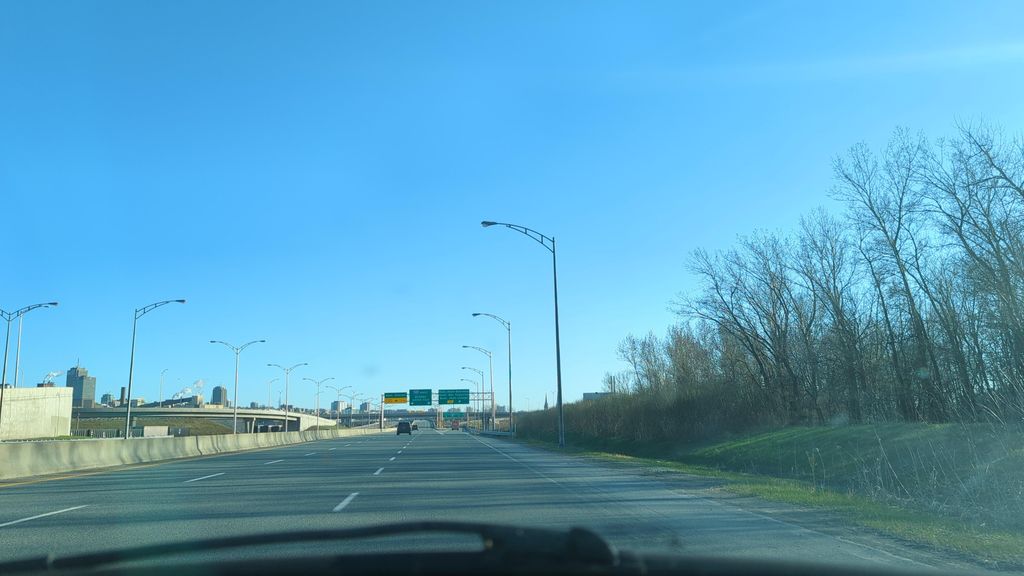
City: quebec_city